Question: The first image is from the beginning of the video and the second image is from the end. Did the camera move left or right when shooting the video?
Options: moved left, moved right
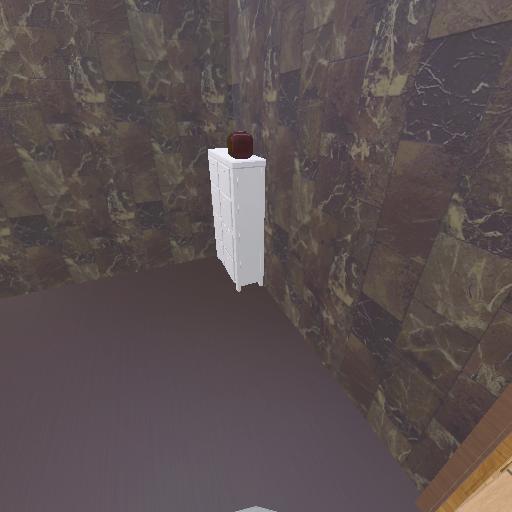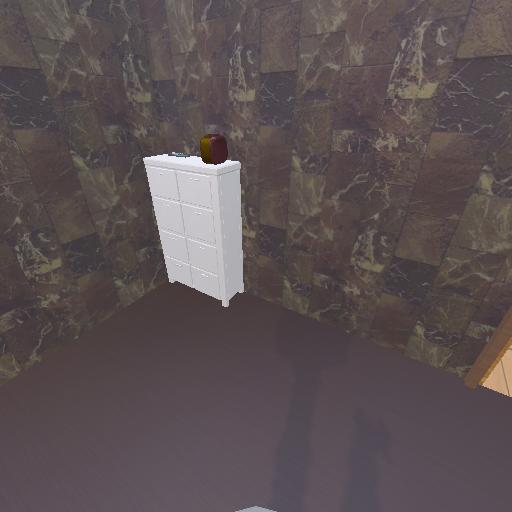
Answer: moved left